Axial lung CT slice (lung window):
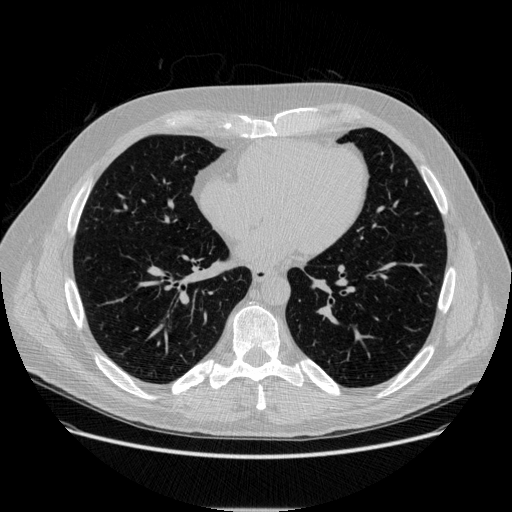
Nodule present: no